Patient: sex F, age 59
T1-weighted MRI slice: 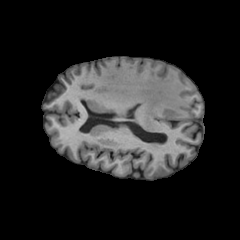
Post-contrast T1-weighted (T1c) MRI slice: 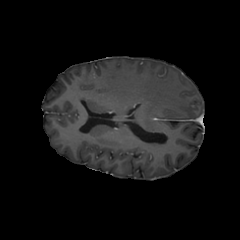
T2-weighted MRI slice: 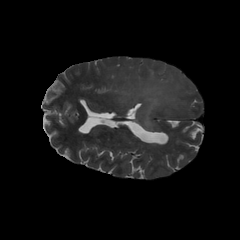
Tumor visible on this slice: yes
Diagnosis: Glioblastoma, IDH-wildtype
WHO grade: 4